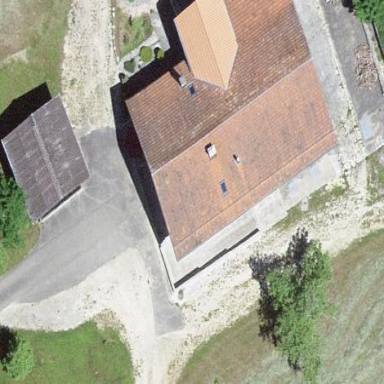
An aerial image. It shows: Farm building.